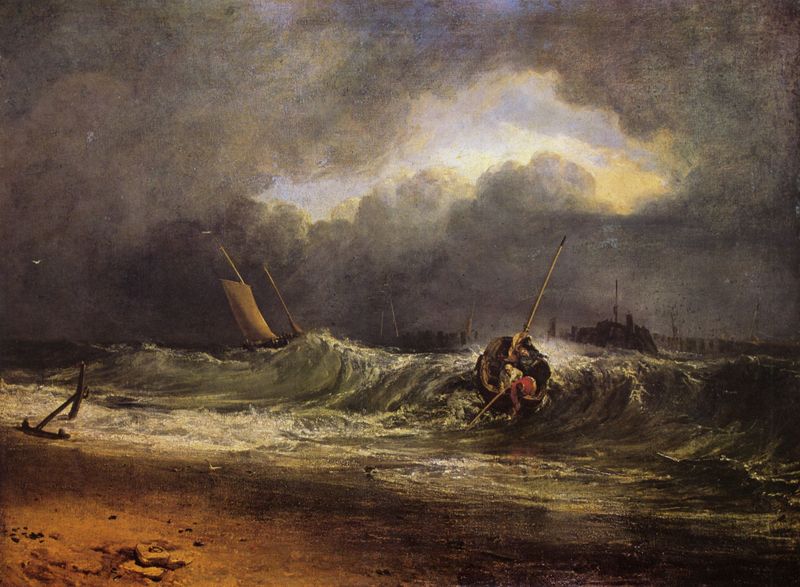
Titel: Fischer am windgeschützten Ufer, in einem Windstoß
Künstler: William Turner
Standort: Southampton
Institution: Art Gallery
Schlagwörter: blau, dunkel, gemälde, gewitter, himmel, kampf, mann, meer, schatten, wasser, weiß, wolken, gelb, grün, landschaft, menschen, ocker, sand, see, stadt, ufer, braun, grau, hell, holz, licht, männer, schwarz, rot, wolke, beige, malerei, steine, tod, öl, kalt, natur, wind, gewässer, sonne, gold, boot, boote, ruder, turm, gischt, küste, schiff, schiffe, segel, segelboot, segelschiffe, strand, welle, wellen, düster, fischer, mast, segelschiff, sonnenlicht, mauer, dunkelgrün, lila, violett, masten, romantik, schaum, brandung, flut, landung, möwe, möwen, not, orkan, schiffbruch, seenot, seestück, stranden, sturm, stürmisch, treibgut, turner, untergang, unwetter, woge, wogen, ruderboot, finster, anlegen, segelboote, ozean, regen, ebbe, strahlen, fischerboot, sandstrand, gestade, loch, gefahr, strahl, kämpfen, hilfe, wrack, anker, wellenkamm, marine, schief, donner, unheimlich, gestrandet, kentern, retten, rettung, schiffbrüchige, seelandschaft, unruhig, hamburg, lücke, wolkenbruch, strandgut, wellenreiten, kopfüber, rettungsboot, wolkenloch, aufgerissen, fiiguren, gespült, gisct, hcoh, new york, schif, schiffsbruch, strum, strurm, brecher, gestad, gestrande, schifft, seento, sturm wolken, der sturm, gestern nacht